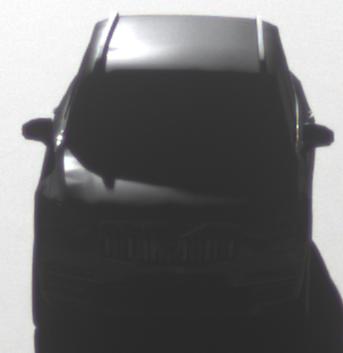
Make: Volvo
Model: XC90 B5
Detailed model: XC90 (L)
Model produced from: 2019/08
Model produced until: 2020/04
Doors: 5
Color: black
Road condition: dry road
Daytime: sunrise or sunset
Contrast: high contrast